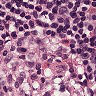
Metastatic tissue present: no